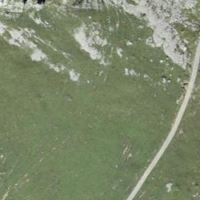
EUNIS habitat code: 23
Species observed at this site:
Saxifraga paniculata